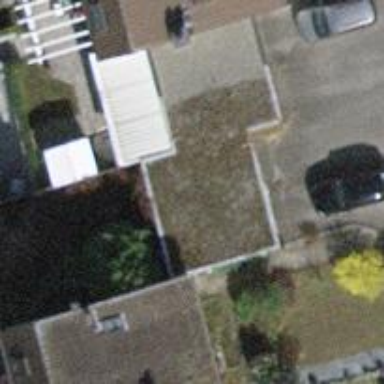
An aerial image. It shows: Garage.